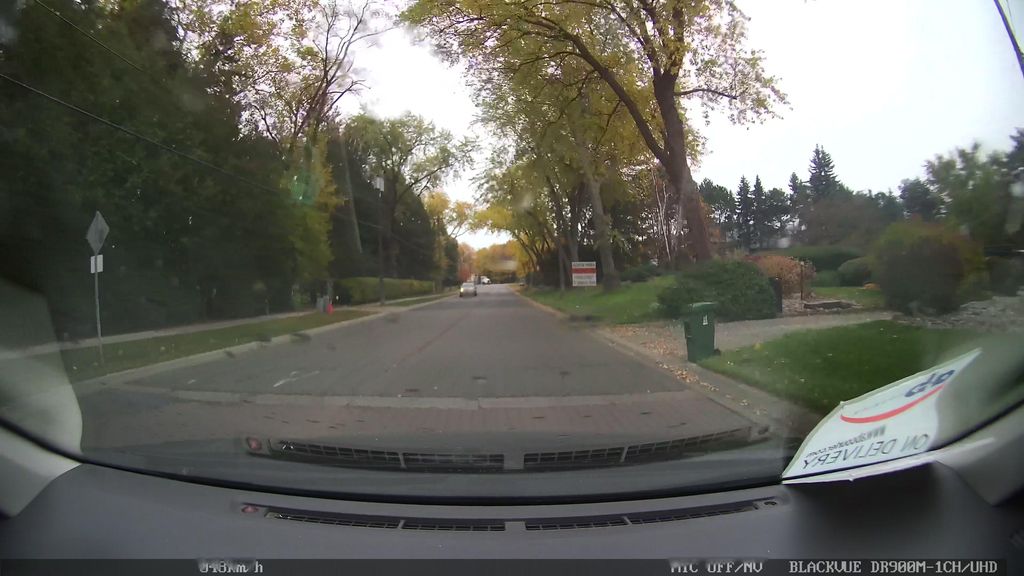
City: toronto